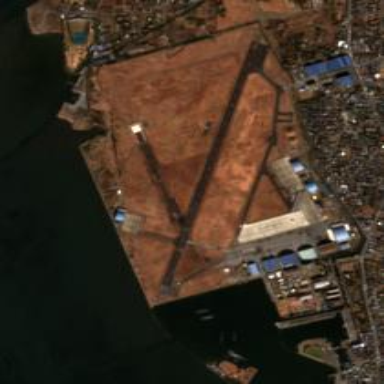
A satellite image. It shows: View of runway in airport.